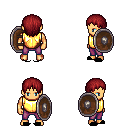
a pixel art fantasy rpg character, male body template, human, tanned skin, gold chest armor, magenta pants, brunette plain hairstyle, bracelets, black slippers, shield, four views (front, back, left, right), 2x2 character sprite sheet, small pixel art, hard edges, no anti-aliasing